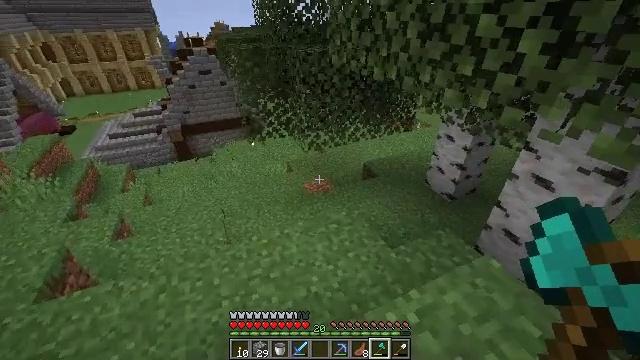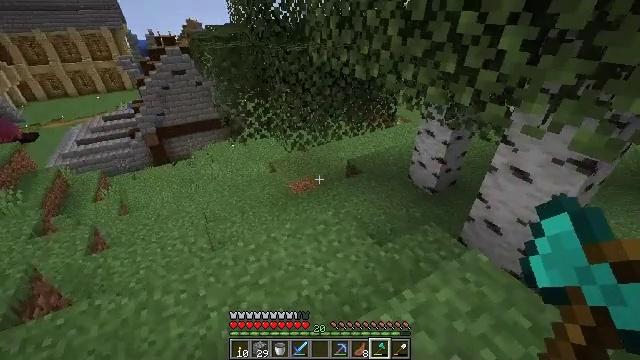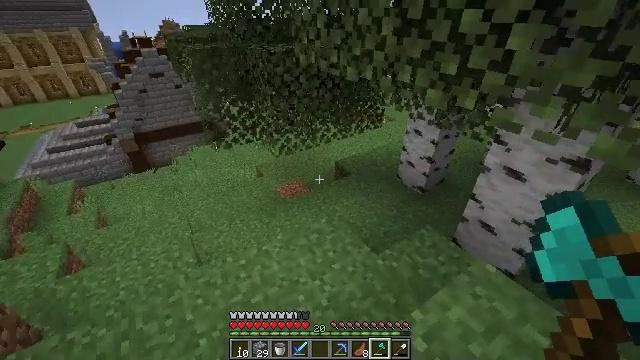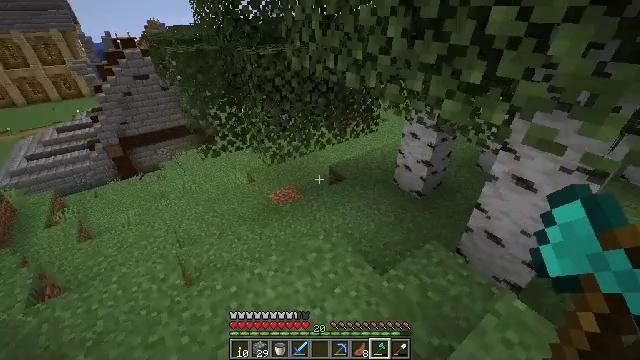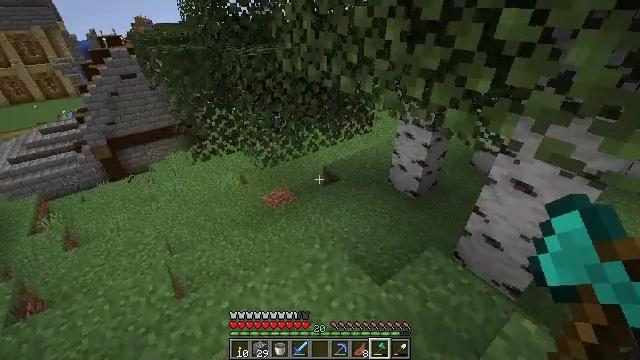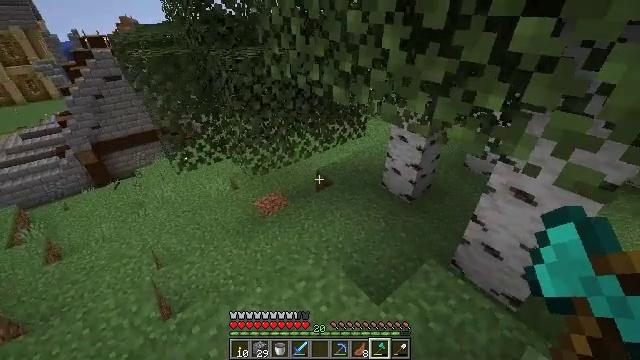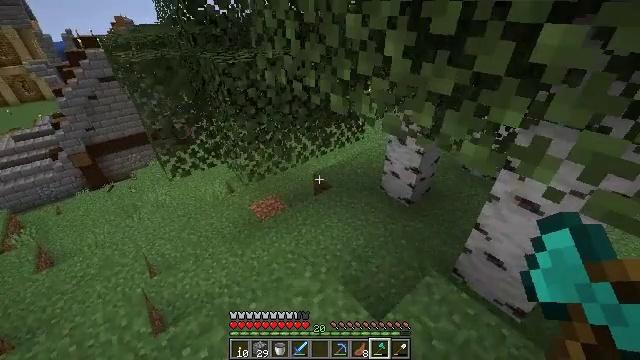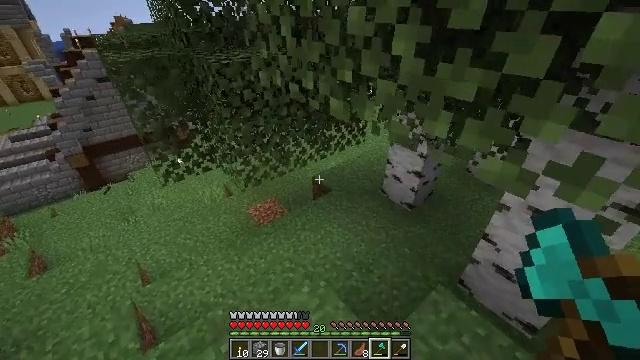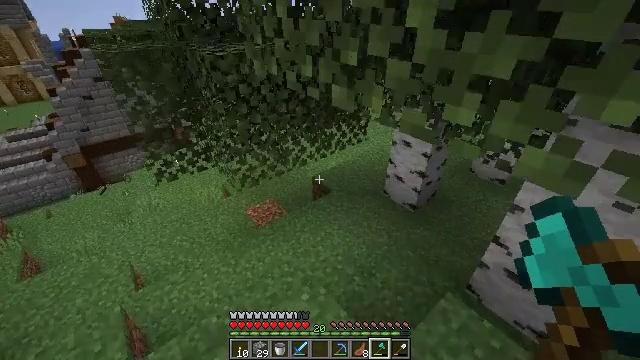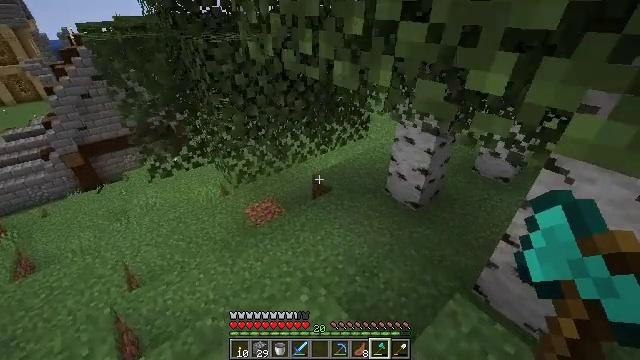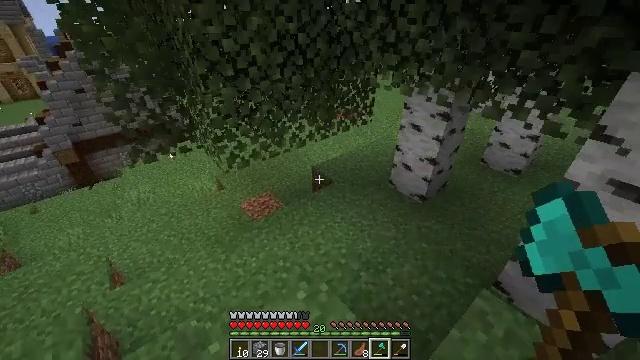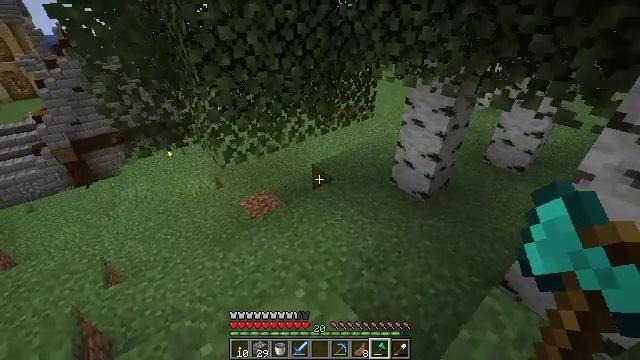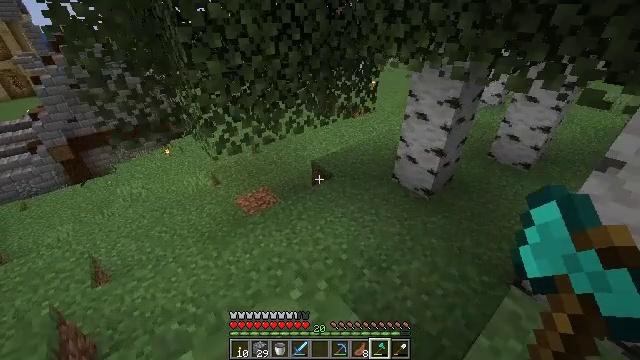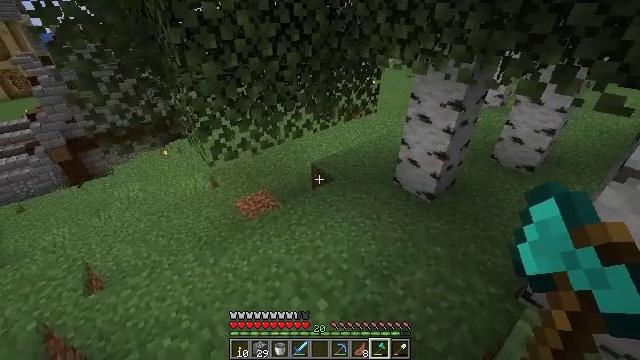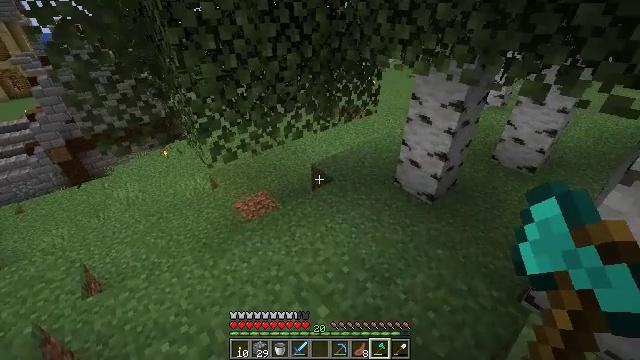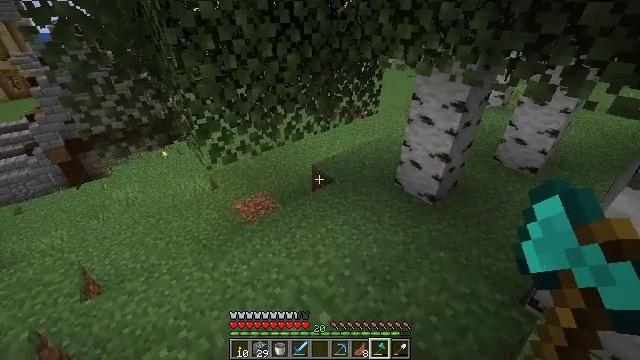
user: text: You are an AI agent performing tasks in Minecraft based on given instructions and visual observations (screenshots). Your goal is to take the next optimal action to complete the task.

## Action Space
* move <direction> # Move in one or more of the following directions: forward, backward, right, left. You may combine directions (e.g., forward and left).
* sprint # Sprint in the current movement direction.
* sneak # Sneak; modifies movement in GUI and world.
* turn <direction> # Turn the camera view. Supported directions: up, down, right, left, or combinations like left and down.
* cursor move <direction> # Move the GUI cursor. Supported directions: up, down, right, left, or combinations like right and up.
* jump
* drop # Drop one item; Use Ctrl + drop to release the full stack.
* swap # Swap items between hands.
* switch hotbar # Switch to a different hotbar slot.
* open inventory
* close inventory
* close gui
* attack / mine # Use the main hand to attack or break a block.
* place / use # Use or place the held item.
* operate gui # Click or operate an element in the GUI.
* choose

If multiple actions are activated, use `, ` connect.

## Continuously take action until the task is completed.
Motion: motion action
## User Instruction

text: Mine the birch log from the tree.
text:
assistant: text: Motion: move forward, turn right
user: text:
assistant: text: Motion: move forward, turn right
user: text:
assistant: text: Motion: move forward, turn right
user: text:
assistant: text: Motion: move forward, turn right
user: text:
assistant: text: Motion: move forward, turn right
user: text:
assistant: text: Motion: move forward
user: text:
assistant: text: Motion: move forward
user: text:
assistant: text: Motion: move forward
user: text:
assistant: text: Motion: move forward
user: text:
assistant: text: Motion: move forward
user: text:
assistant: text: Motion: no_op
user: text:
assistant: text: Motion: no_op
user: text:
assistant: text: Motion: no_op
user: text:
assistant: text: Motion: no_op
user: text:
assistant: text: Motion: no_op
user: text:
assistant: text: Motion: no_op
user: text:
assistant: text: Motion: no_op
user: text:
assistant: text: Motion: no_op
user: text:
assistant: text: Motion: no_op
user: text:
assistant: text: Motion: no_op
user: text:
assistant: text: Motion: no_op
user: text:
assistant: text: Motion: no_op
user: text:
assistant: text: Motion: no_op
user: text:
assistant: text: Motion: no_op
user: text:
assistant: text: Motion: no_op
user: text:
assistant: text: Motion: move forward
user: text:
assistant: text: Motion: move forward
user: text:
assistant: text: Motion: move forward
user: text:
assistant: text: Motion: move forward and move right
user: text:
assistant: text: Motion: move forward and move right